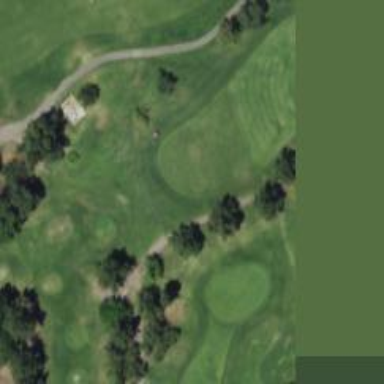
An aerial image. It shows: Scenic golf fairway.